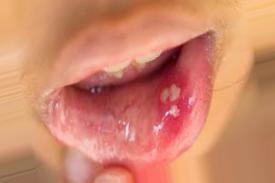
Condition: Mouth Ulcer